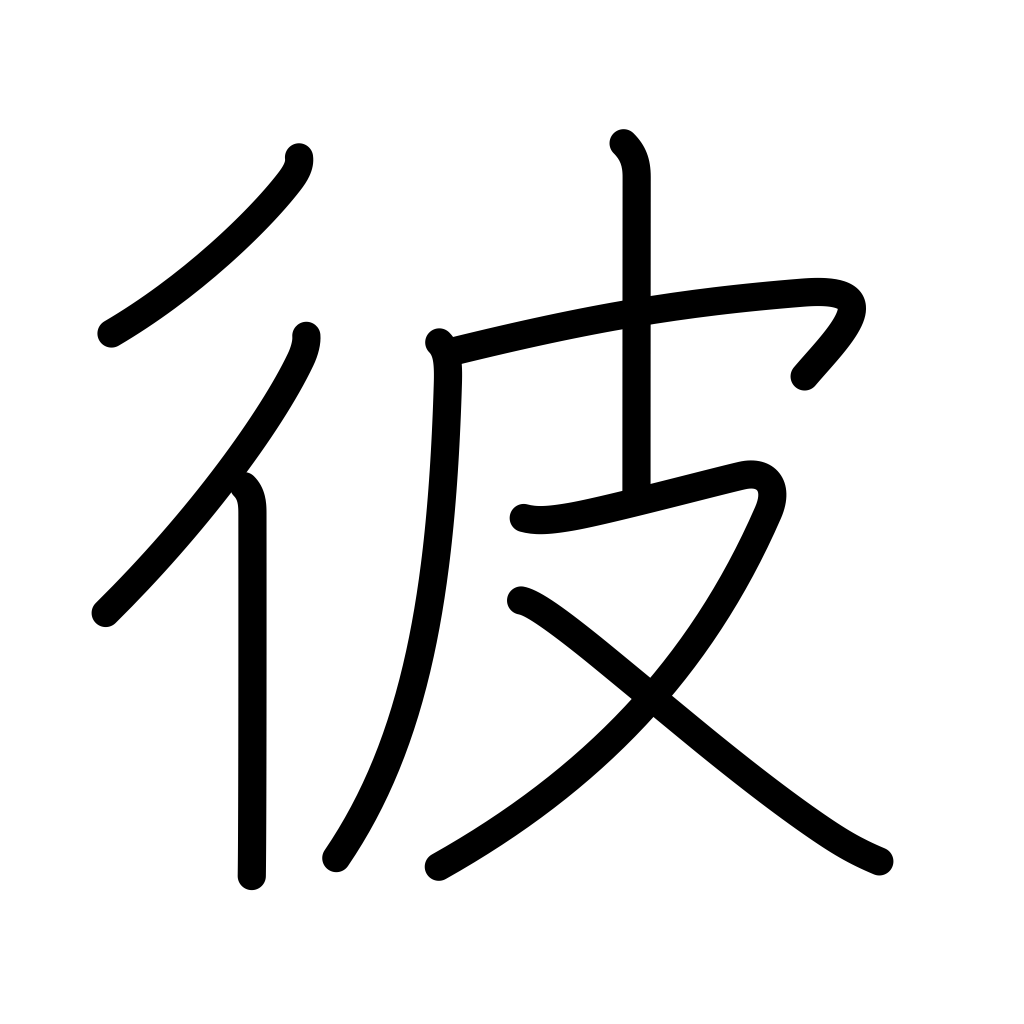
Meaning: he, that, the